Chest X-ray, PA view. Patient: 53 years old, sex M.
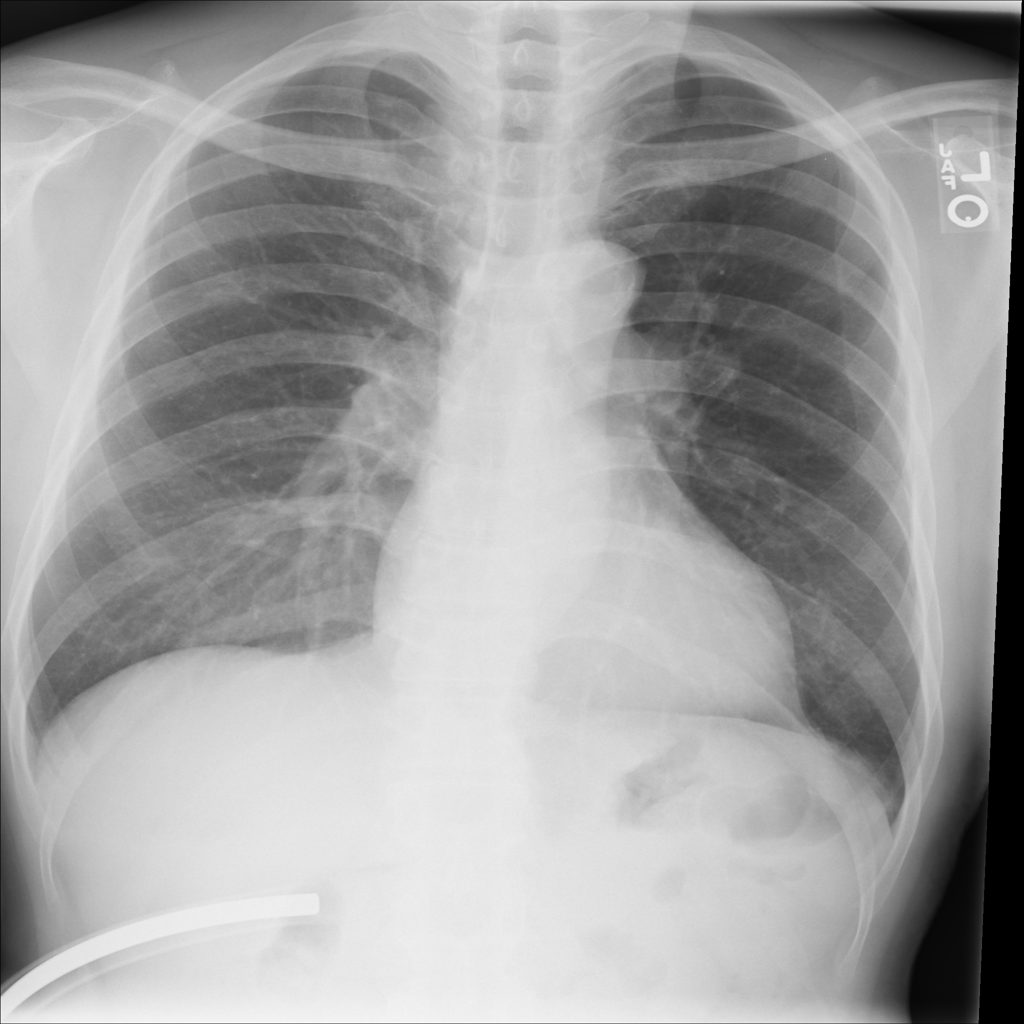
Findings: No Finding